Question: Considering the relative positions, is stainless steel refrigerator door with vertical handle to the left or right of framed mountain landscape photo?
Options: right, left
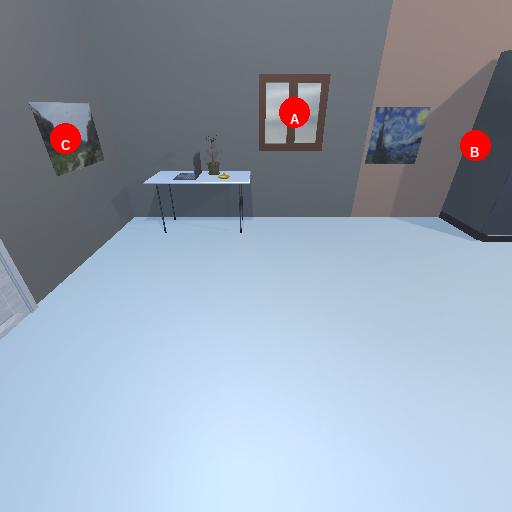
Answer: right